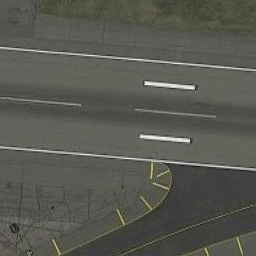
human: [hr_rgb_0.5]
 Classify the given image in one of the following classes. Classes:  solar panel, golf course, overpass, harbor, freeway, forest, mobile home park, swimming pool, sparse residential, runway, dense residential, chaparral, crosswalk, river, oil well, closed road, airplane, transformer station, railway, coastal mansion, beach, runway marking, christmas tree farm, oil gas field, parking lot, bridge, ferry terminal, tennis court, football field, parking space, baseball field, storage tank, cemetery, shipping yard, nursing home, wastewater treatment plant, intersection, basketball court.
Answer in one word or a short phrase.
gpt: runway